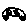
Label: car